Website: apple
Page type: customer-info-address
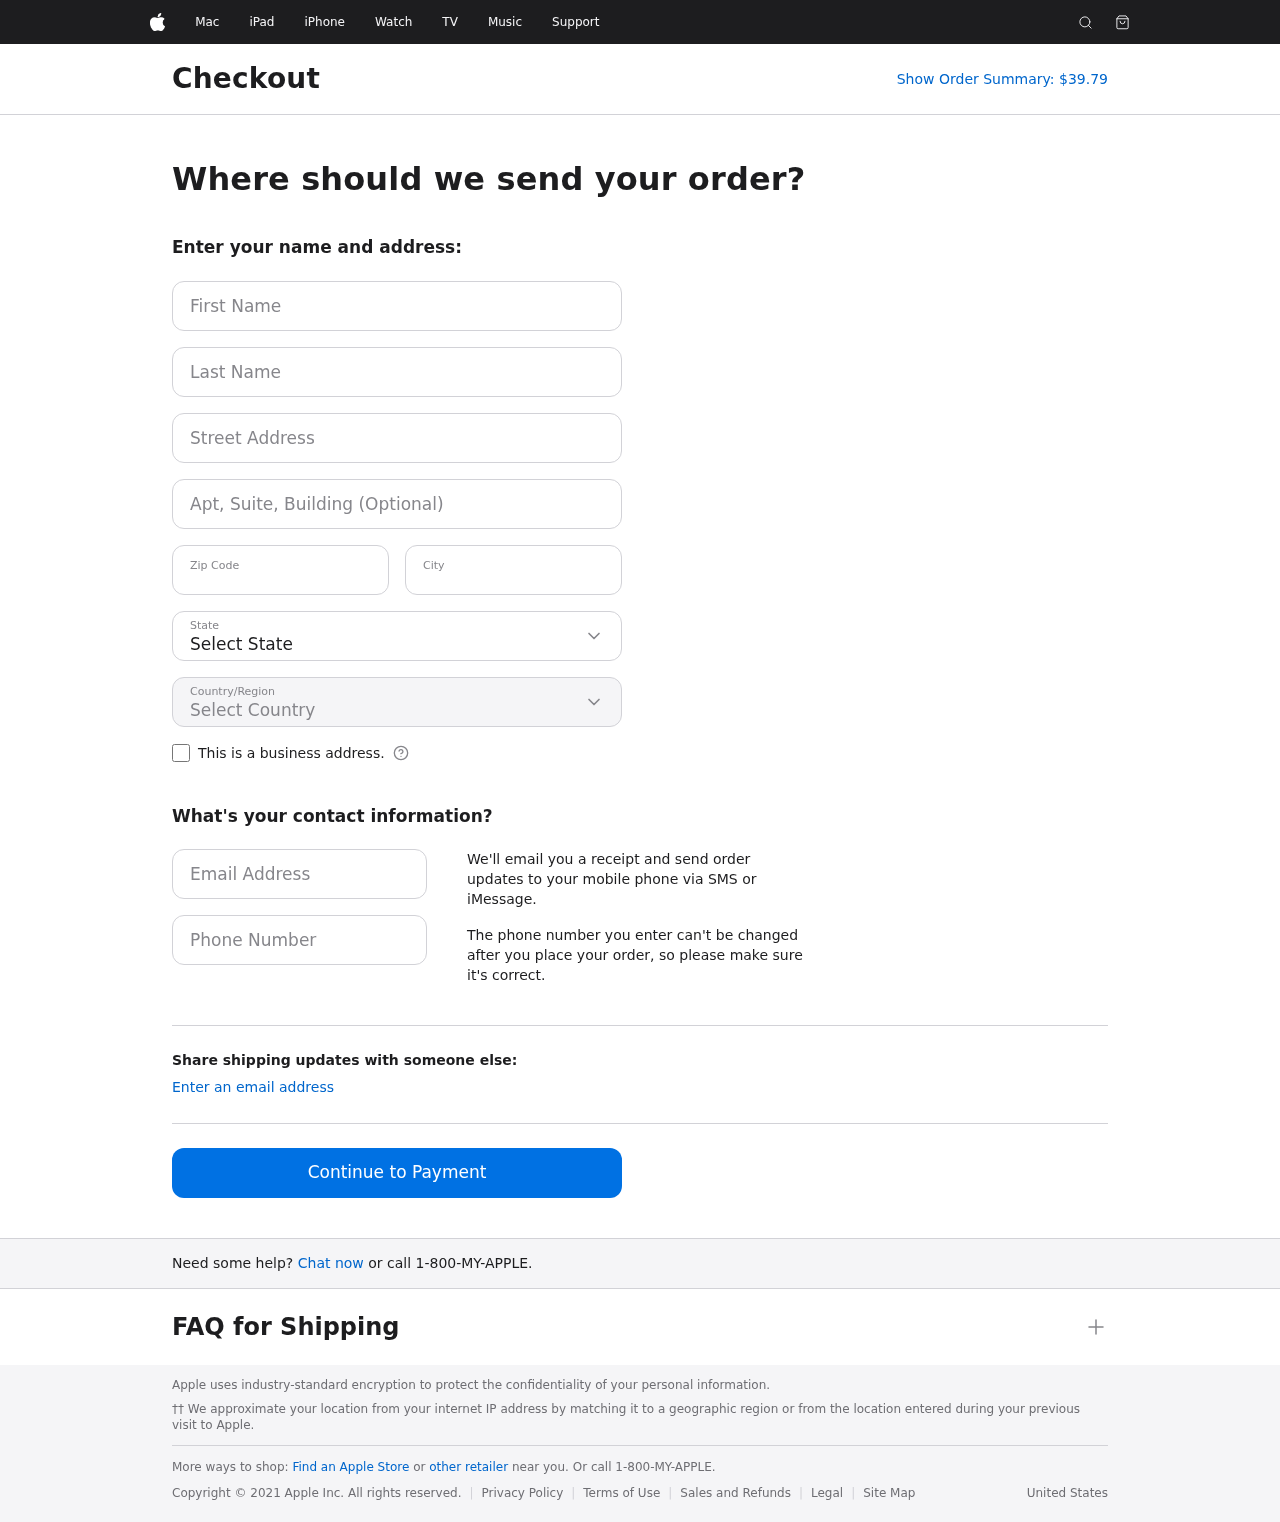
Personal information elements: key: PII_CITY
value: West Georgemouth
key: PII_COUNTRY
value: United States
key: PII_EMAIL
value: stephen_guzman@hotmail.com
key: PII_FIRSTNAME
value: Stephen
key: PII_LASTNAME
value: Guzman
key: PII_PHONE
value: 2509486391
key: PII_POSTCODE
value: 95428
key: PII_STATE
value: Delaware
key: PII_STREET
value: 4396 Matthew Causeway
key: PII_STREET2
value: Suite 894
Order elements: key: ORDER_TOTAL
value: Show Order Summary: $39.79